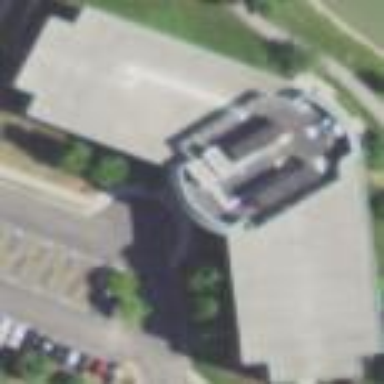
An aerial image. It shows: Office building.